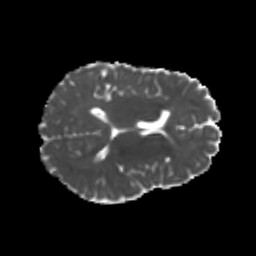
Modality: MD
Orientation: axial
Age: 22
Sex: male
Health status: healthy
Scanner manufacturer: philips
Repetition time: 7.386 s
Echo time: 0.08599 s